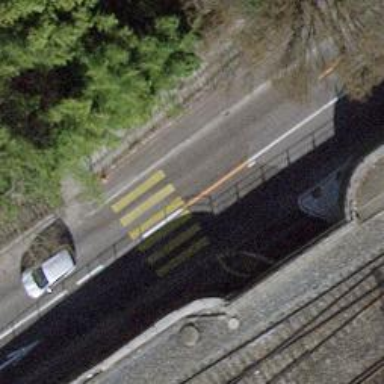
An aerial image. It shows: Pedestrian path with asphalt surface.